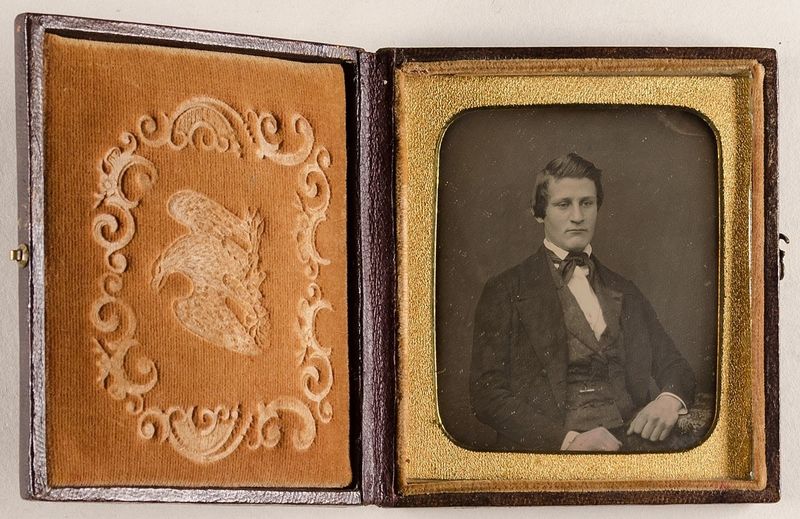
Titel: Porträt eines Mannes
Standort: Hamburg
Institution: Museum für Kunst und Gewerbe Hamburg
Schlagwörter: mann, gesten, portrait, figur, ornamente, foto, fotografie, photographie, photo, etui, lichtbild, daguerreotypie, bildwerke, angewandte und bildende kunst, hessische systematik, porträt, armhaltungen, porträtfotografie, porträtphotographie, hüftbild